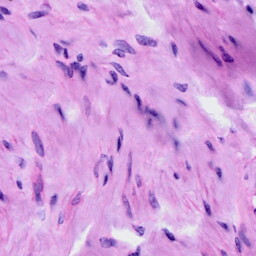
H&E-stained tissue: Cervix